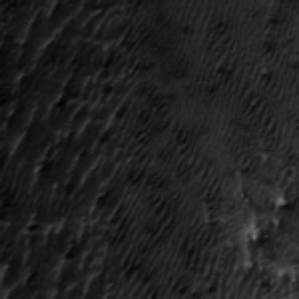
Label: frost